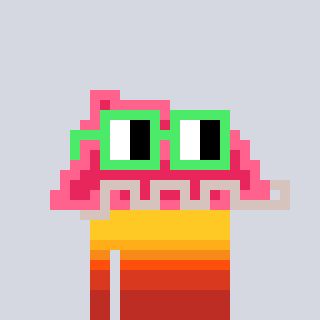
a pixel art character with square light green glasses, a retainer-shaped head and a gold-colored body on a cool background